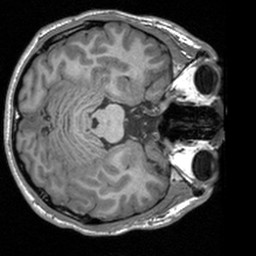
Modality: T1w
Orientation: axial
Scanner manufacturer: siemens
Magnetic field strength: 3 T
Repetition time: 1.9 s
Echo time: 0.00226 s